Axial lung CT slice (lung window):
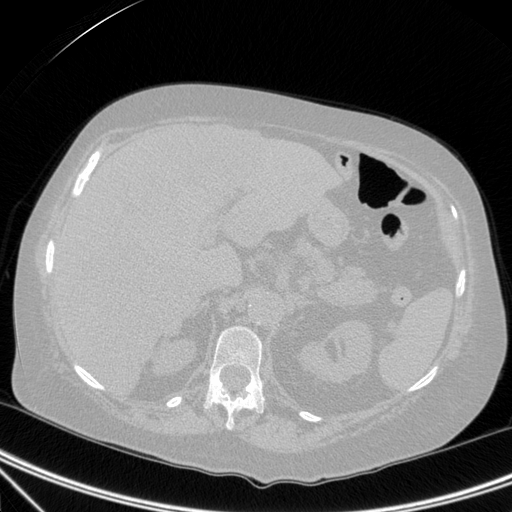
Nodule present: no